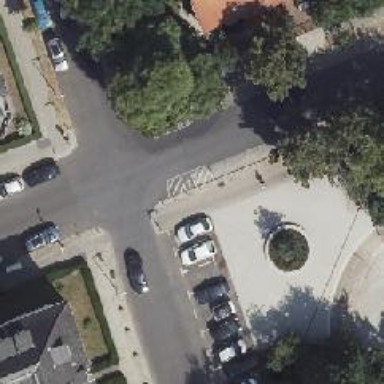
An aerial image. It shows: Residential road with asphalt surface and sidewalks on both sides. There is parallel on-street parking available on both sides of the road.